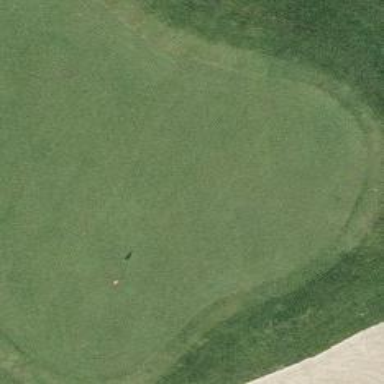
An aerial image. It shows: Green golf area with grass land use.